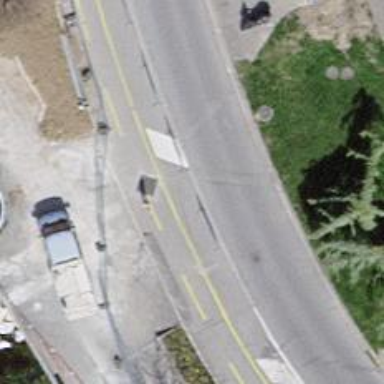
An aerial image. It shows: Pedestrian road with asphalt surface.